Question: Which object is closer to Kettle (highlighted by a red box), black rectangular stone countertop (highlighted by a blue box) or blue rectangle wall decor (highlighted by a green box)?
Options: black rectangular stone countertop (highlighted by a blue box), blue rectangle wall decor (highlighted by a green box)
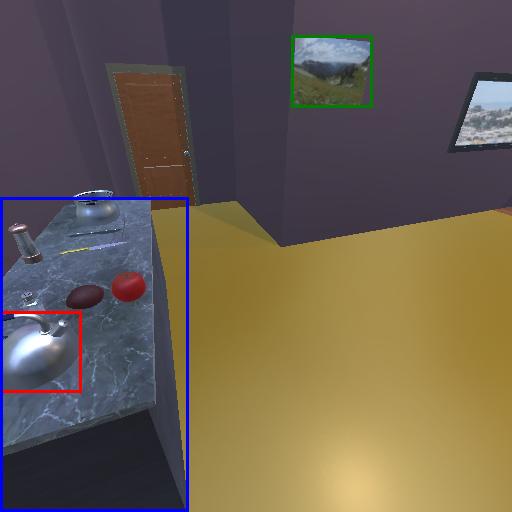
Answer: black rectangular stone countertop (highlighted by a blue box)